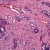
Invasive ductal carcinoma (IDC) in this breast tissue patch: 1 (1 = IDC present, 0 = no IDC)